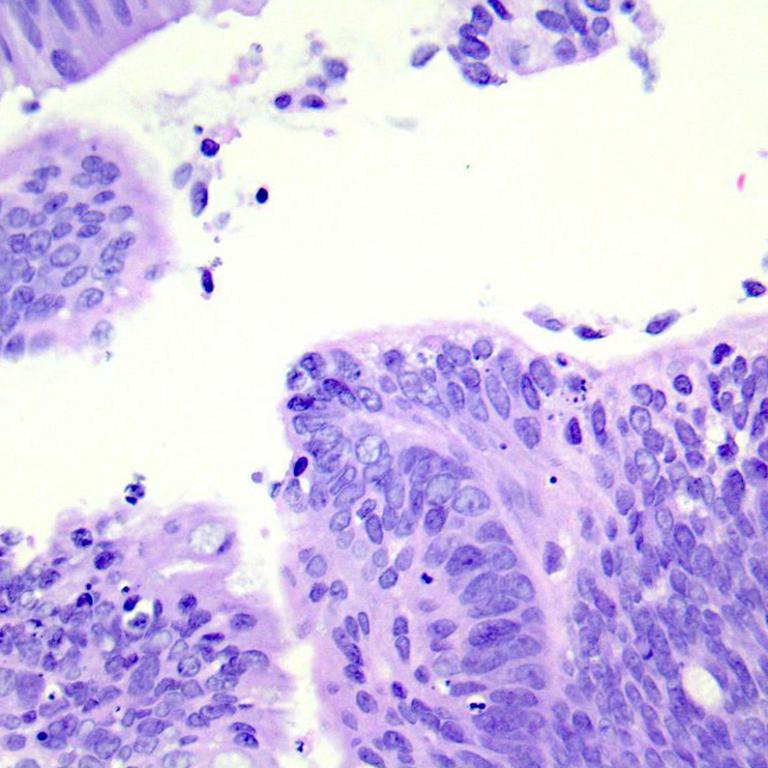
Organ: colon
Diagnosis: adenocarcinomas